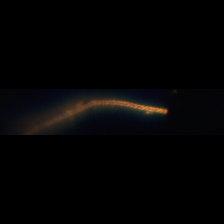
Taxon: Chaetoceros
Group: Diatoms